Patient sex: M
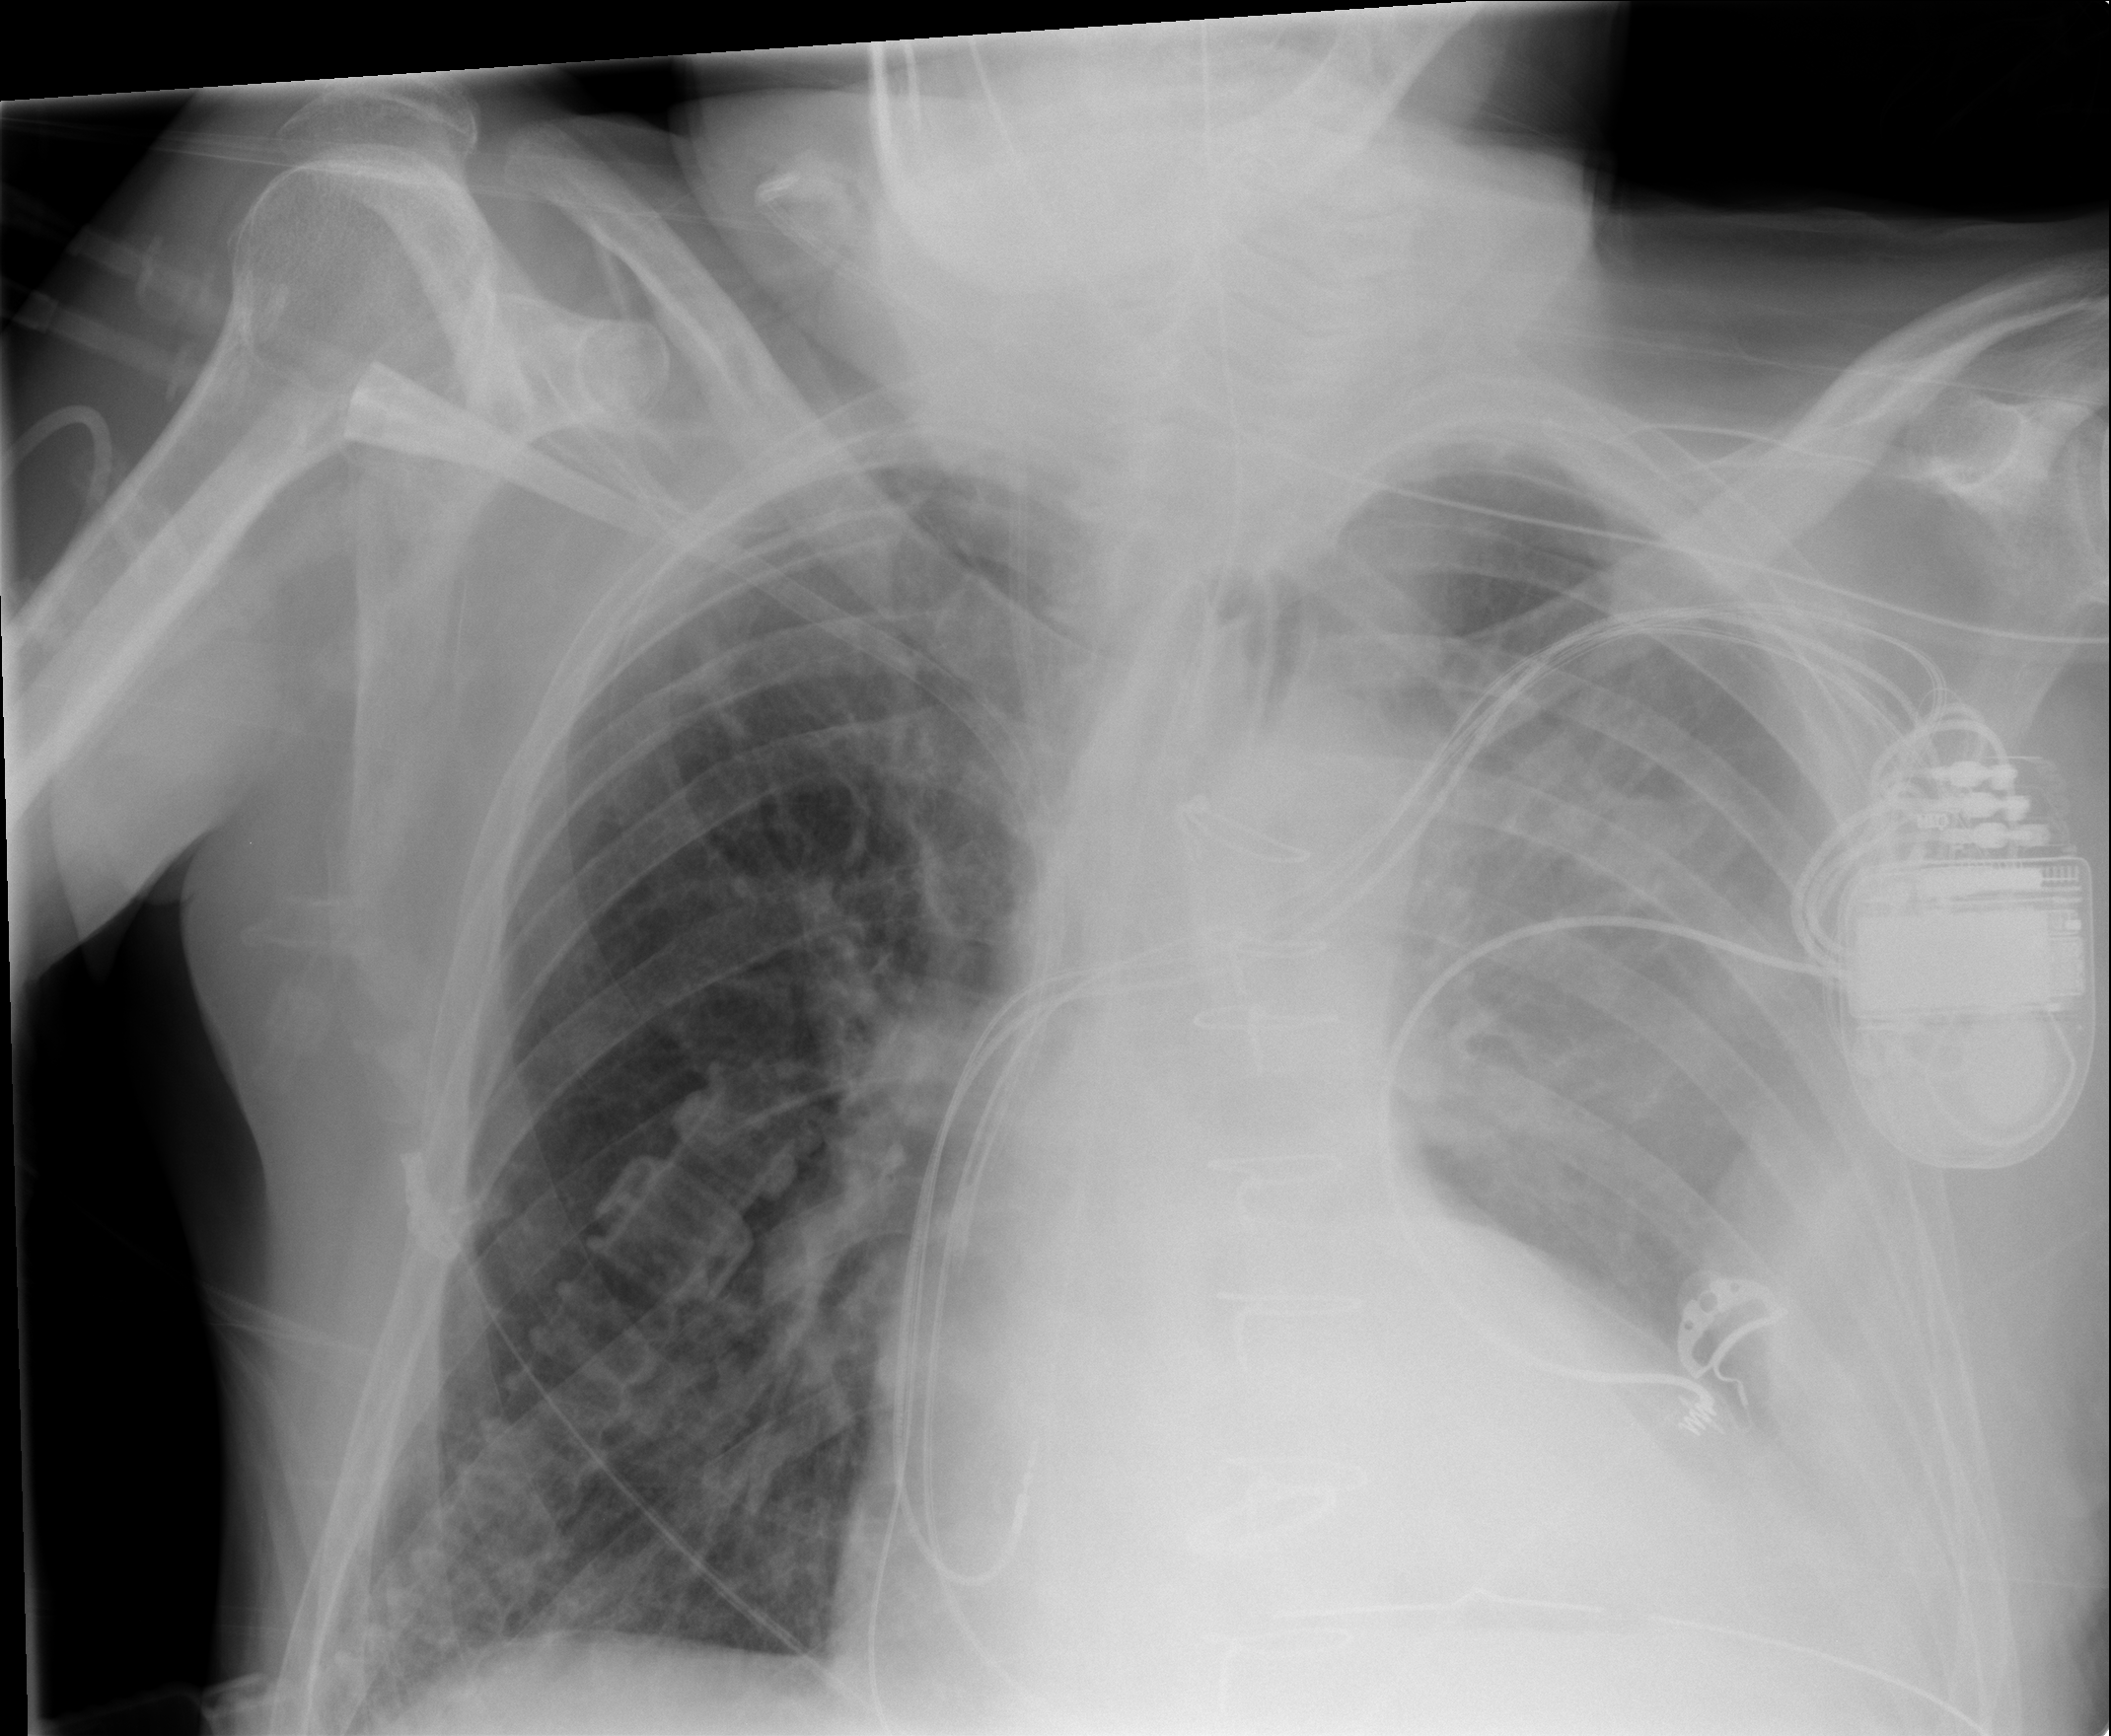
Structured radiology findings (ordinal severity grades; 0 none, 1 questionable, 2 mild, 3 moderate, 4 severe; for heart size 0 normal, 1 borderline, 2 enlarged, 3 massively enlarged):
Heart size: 2
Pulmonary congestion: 2
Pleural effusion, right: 0
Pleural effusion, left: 3
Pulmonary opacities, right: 0
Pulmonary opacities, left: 0
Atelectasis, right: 0
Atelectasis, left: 3